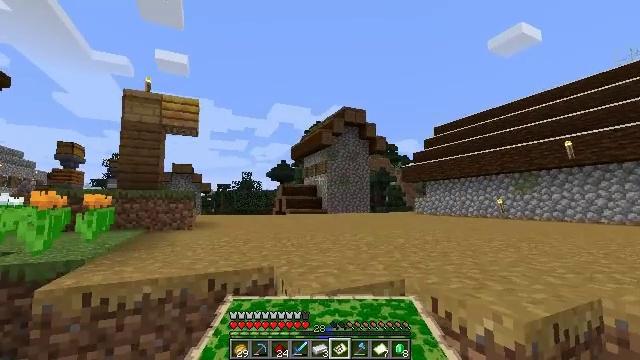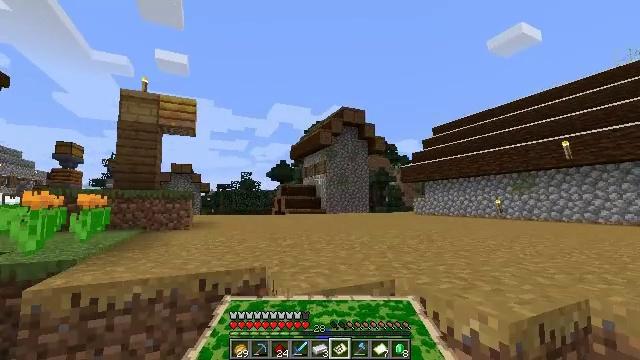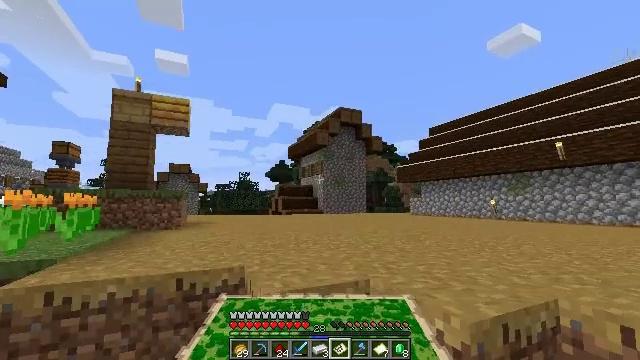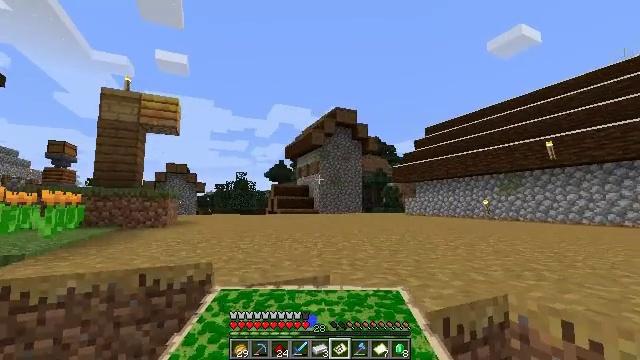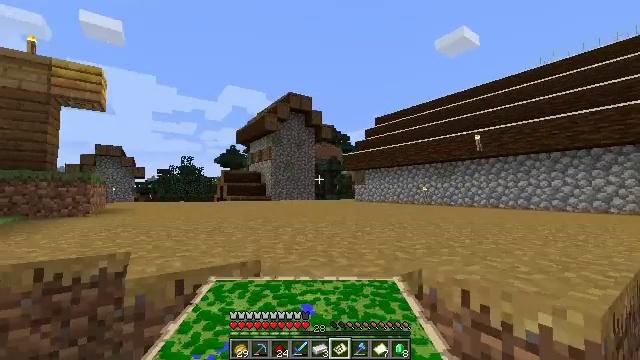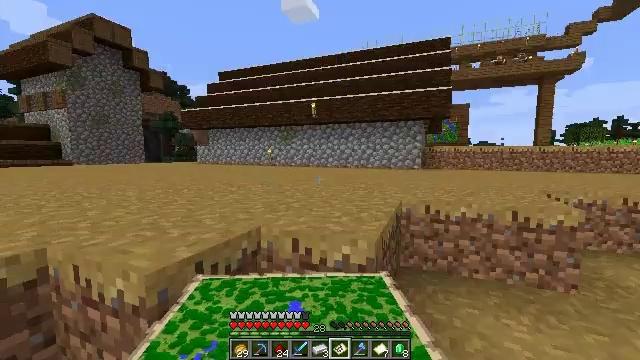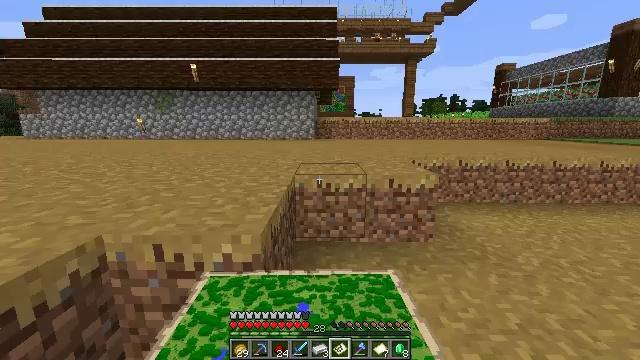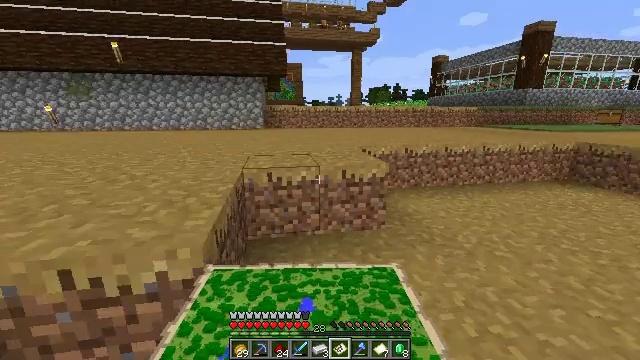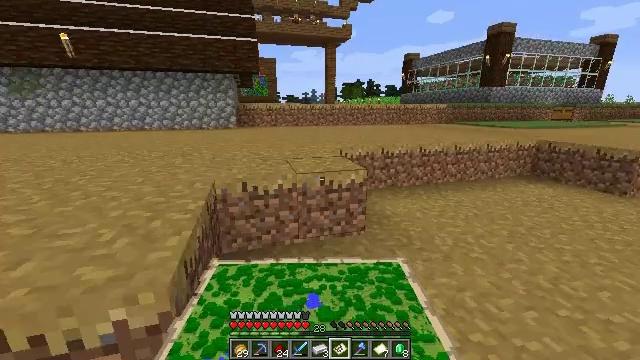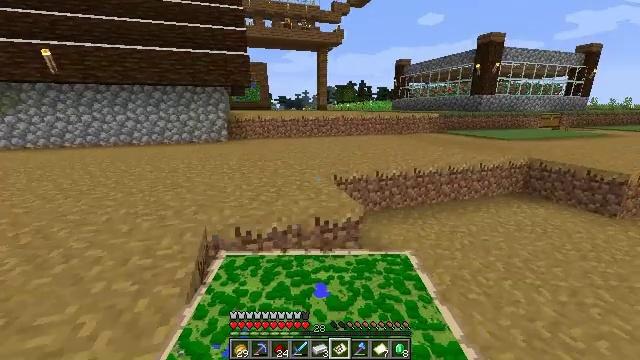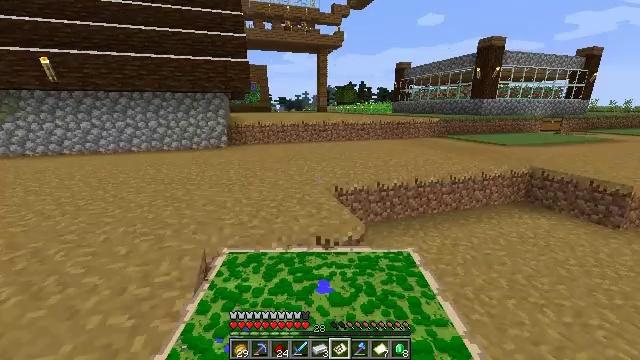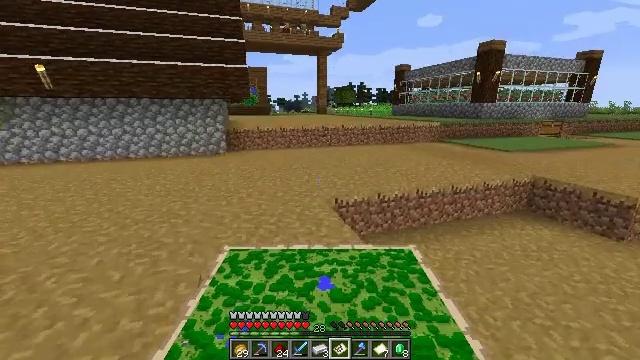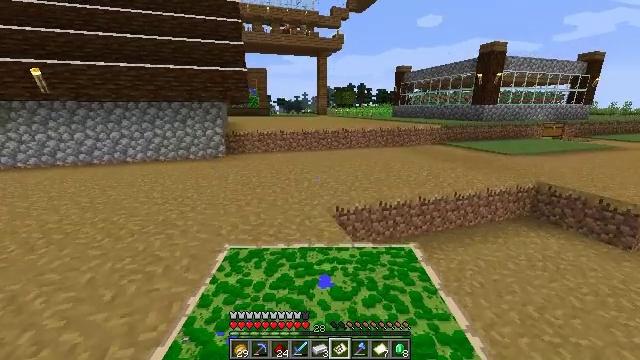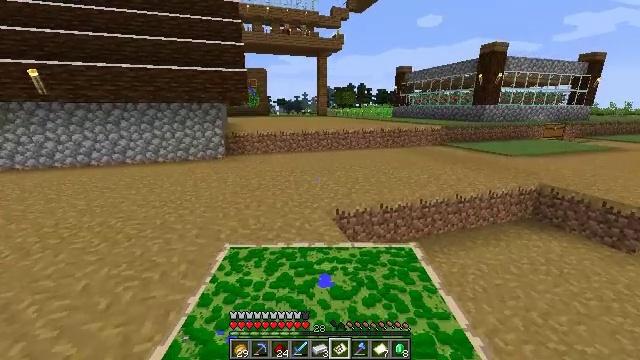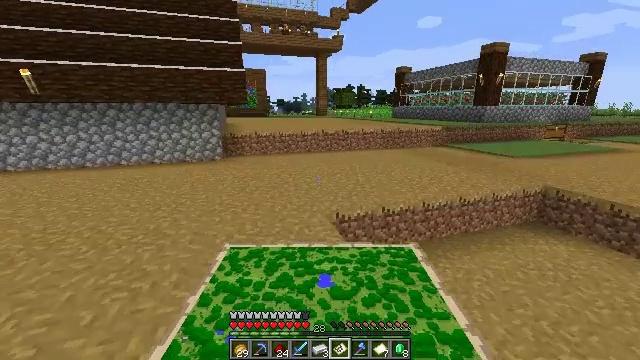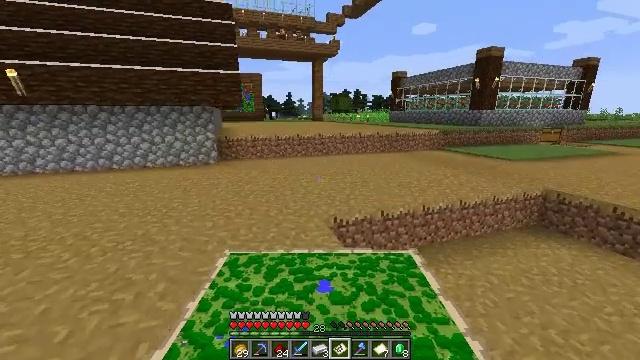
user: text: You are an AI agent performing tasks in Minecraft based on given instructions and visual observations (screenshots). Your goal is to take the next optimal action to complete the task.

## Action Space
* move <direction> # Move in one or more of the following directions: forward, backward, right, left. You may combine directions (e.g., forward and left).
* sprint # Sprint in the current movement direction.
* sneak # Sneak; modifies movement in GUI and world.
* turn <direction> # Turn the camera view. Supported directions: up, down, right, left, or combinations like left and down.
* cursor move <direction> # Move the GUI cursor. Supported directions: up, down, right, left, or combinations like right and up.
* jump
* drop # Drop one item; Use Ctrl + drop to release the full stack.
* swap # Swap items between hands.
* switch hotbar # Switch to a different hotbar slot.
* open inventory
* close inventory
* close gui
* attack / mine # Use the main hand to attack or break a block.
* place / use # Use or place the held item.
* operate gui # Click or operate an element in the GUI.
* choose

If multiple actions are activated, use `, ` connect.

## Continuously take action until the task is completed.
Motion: motion action
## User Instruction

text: Use materials in the crafting table to make an item frame.
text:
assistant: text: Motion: move right
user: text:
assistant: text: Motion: move right
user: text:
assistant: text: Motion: move right
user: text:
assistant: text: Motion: move forward and move right, turn right and down
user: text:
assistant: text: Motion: move forward and move right, turn right and down
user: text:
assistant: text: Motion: move forward, turn right and down
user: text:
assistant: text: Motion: move forward, turn right and down
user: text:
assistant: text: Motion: move forward, turn right and down, jump
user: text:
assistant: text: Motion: move forward, turn right, jump
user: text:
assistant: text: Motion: move forward, jump
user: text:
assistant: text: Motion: move forward, jump
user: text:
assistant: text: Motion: move forward, jump
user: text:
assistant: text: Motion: move forward, jump
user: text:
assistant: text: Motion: move forward, jump
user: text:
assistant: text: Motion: move forward, turn up, jump
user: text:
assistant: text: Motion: move forward, turn up, jump
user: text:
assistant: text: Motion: move forward, sprint, turn up, jump
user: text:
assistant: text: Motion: move forward, sprint, turn left, jump
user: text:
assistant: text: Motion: move forward, sprint, turn left, jump
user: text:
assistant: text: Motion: move forward, sprint, turn left and up, jump
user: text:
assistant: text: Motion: move forward, turn left and up, jump
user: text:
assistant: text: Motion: move forward, turn left, jump
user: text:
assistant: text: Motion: move forward, jump
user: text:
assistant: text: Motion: move forward, jump
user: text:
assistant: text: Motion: move forward, sprint, jump
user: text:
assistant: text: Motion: move forward, sprint, jump
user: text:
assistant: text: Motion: move forward, sprint, jump
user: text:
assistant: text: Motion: move forward, turn right, jump
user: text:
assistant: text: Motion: move forward, turn right, jump
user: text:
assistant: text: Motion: move forward, jump